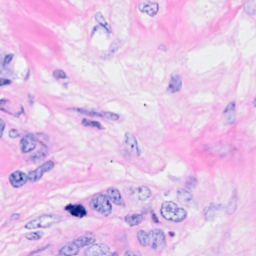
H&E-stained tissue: Breast